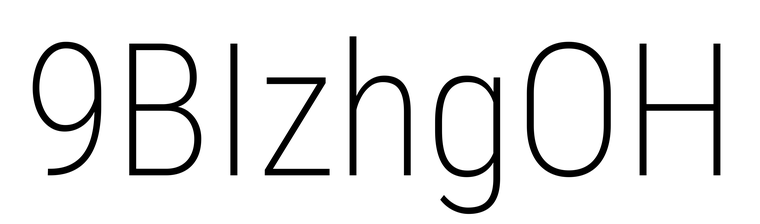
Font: Roboto_Condensed_ExtraLight